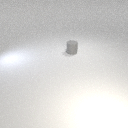
small gray rubber cylinder